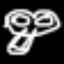
Label: frog